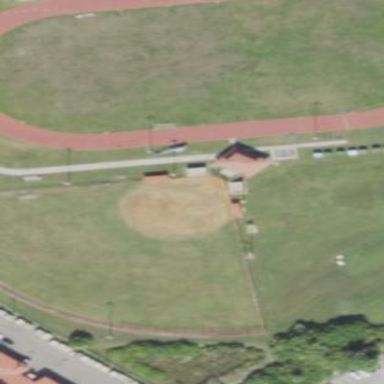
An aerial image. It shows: Baseball pitch for leisure land activities.